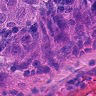
Metastatic tissue present: yes